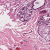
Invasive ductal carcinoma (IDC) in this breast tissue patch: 0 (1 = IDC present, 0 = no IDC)